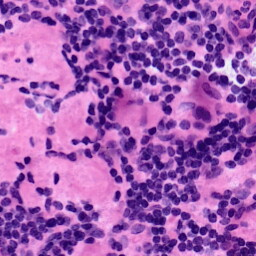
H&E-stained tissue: LymphNode